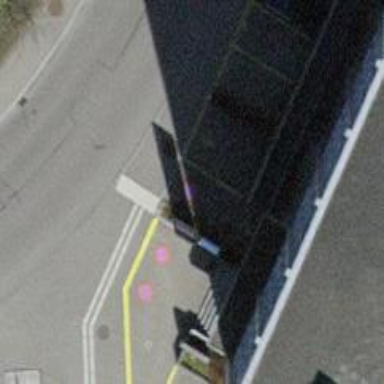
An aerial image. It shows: Parking space designated for disabled individuals.